Question: I am using the below code to fetch the $movie->id from the response XML
'''
<?php
$movie_name='Dabangg 2';
$url ='http://api.themoviedb.org/2.1/Movie.search/en/xml/accd3ddbbae37c0315fb5c8e19b815a5/%22Dabangg%202%22';
$xml = simplexml_load_file($url);
$movies = $xml->movies->movie;
foreach ($movies as $movie){
$arrMovie_id = $movie->id;
}
'''
?>
the response xml structure is

How to fetch image URL with thumb size?
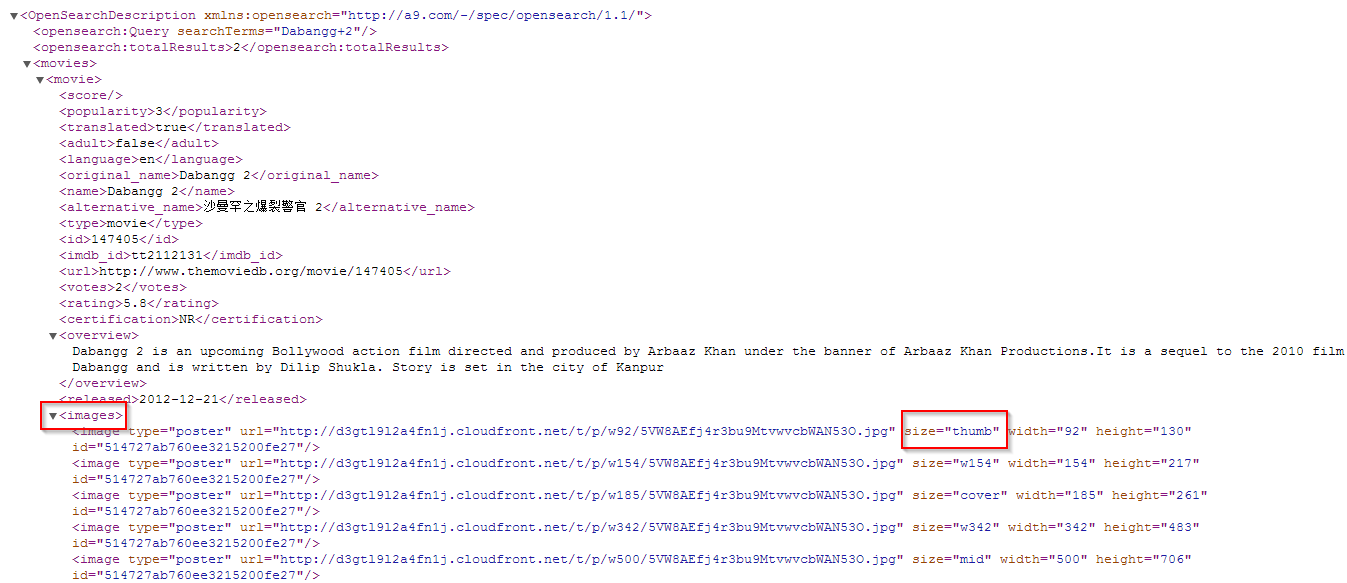
Answer: See the below an easy way to get only specific images.
'''
$xml = simplexml_load_file($url);
$images = $xml->xpath("//image");
//echo "<pre>";print_r($images);die;
foreach ($images as $image){
if($image['size'] == "thumb"){
echo "URL:".$image['url']."<br/>";
echo "SIZE:".$image['size']."<br/>";
echo "<hr/>";
}
}
'''